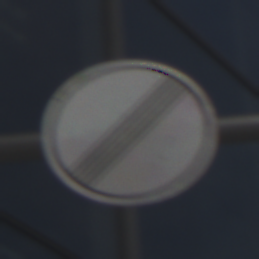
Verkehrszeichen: EndeSaemtlicherBegrenzungen
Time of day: MorningAfternoon
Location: Outdoor (Urban)
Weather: PartlyCloudy
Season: NotSpecified
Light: Natural